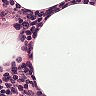
Metastatic tissue present: no